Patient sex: M
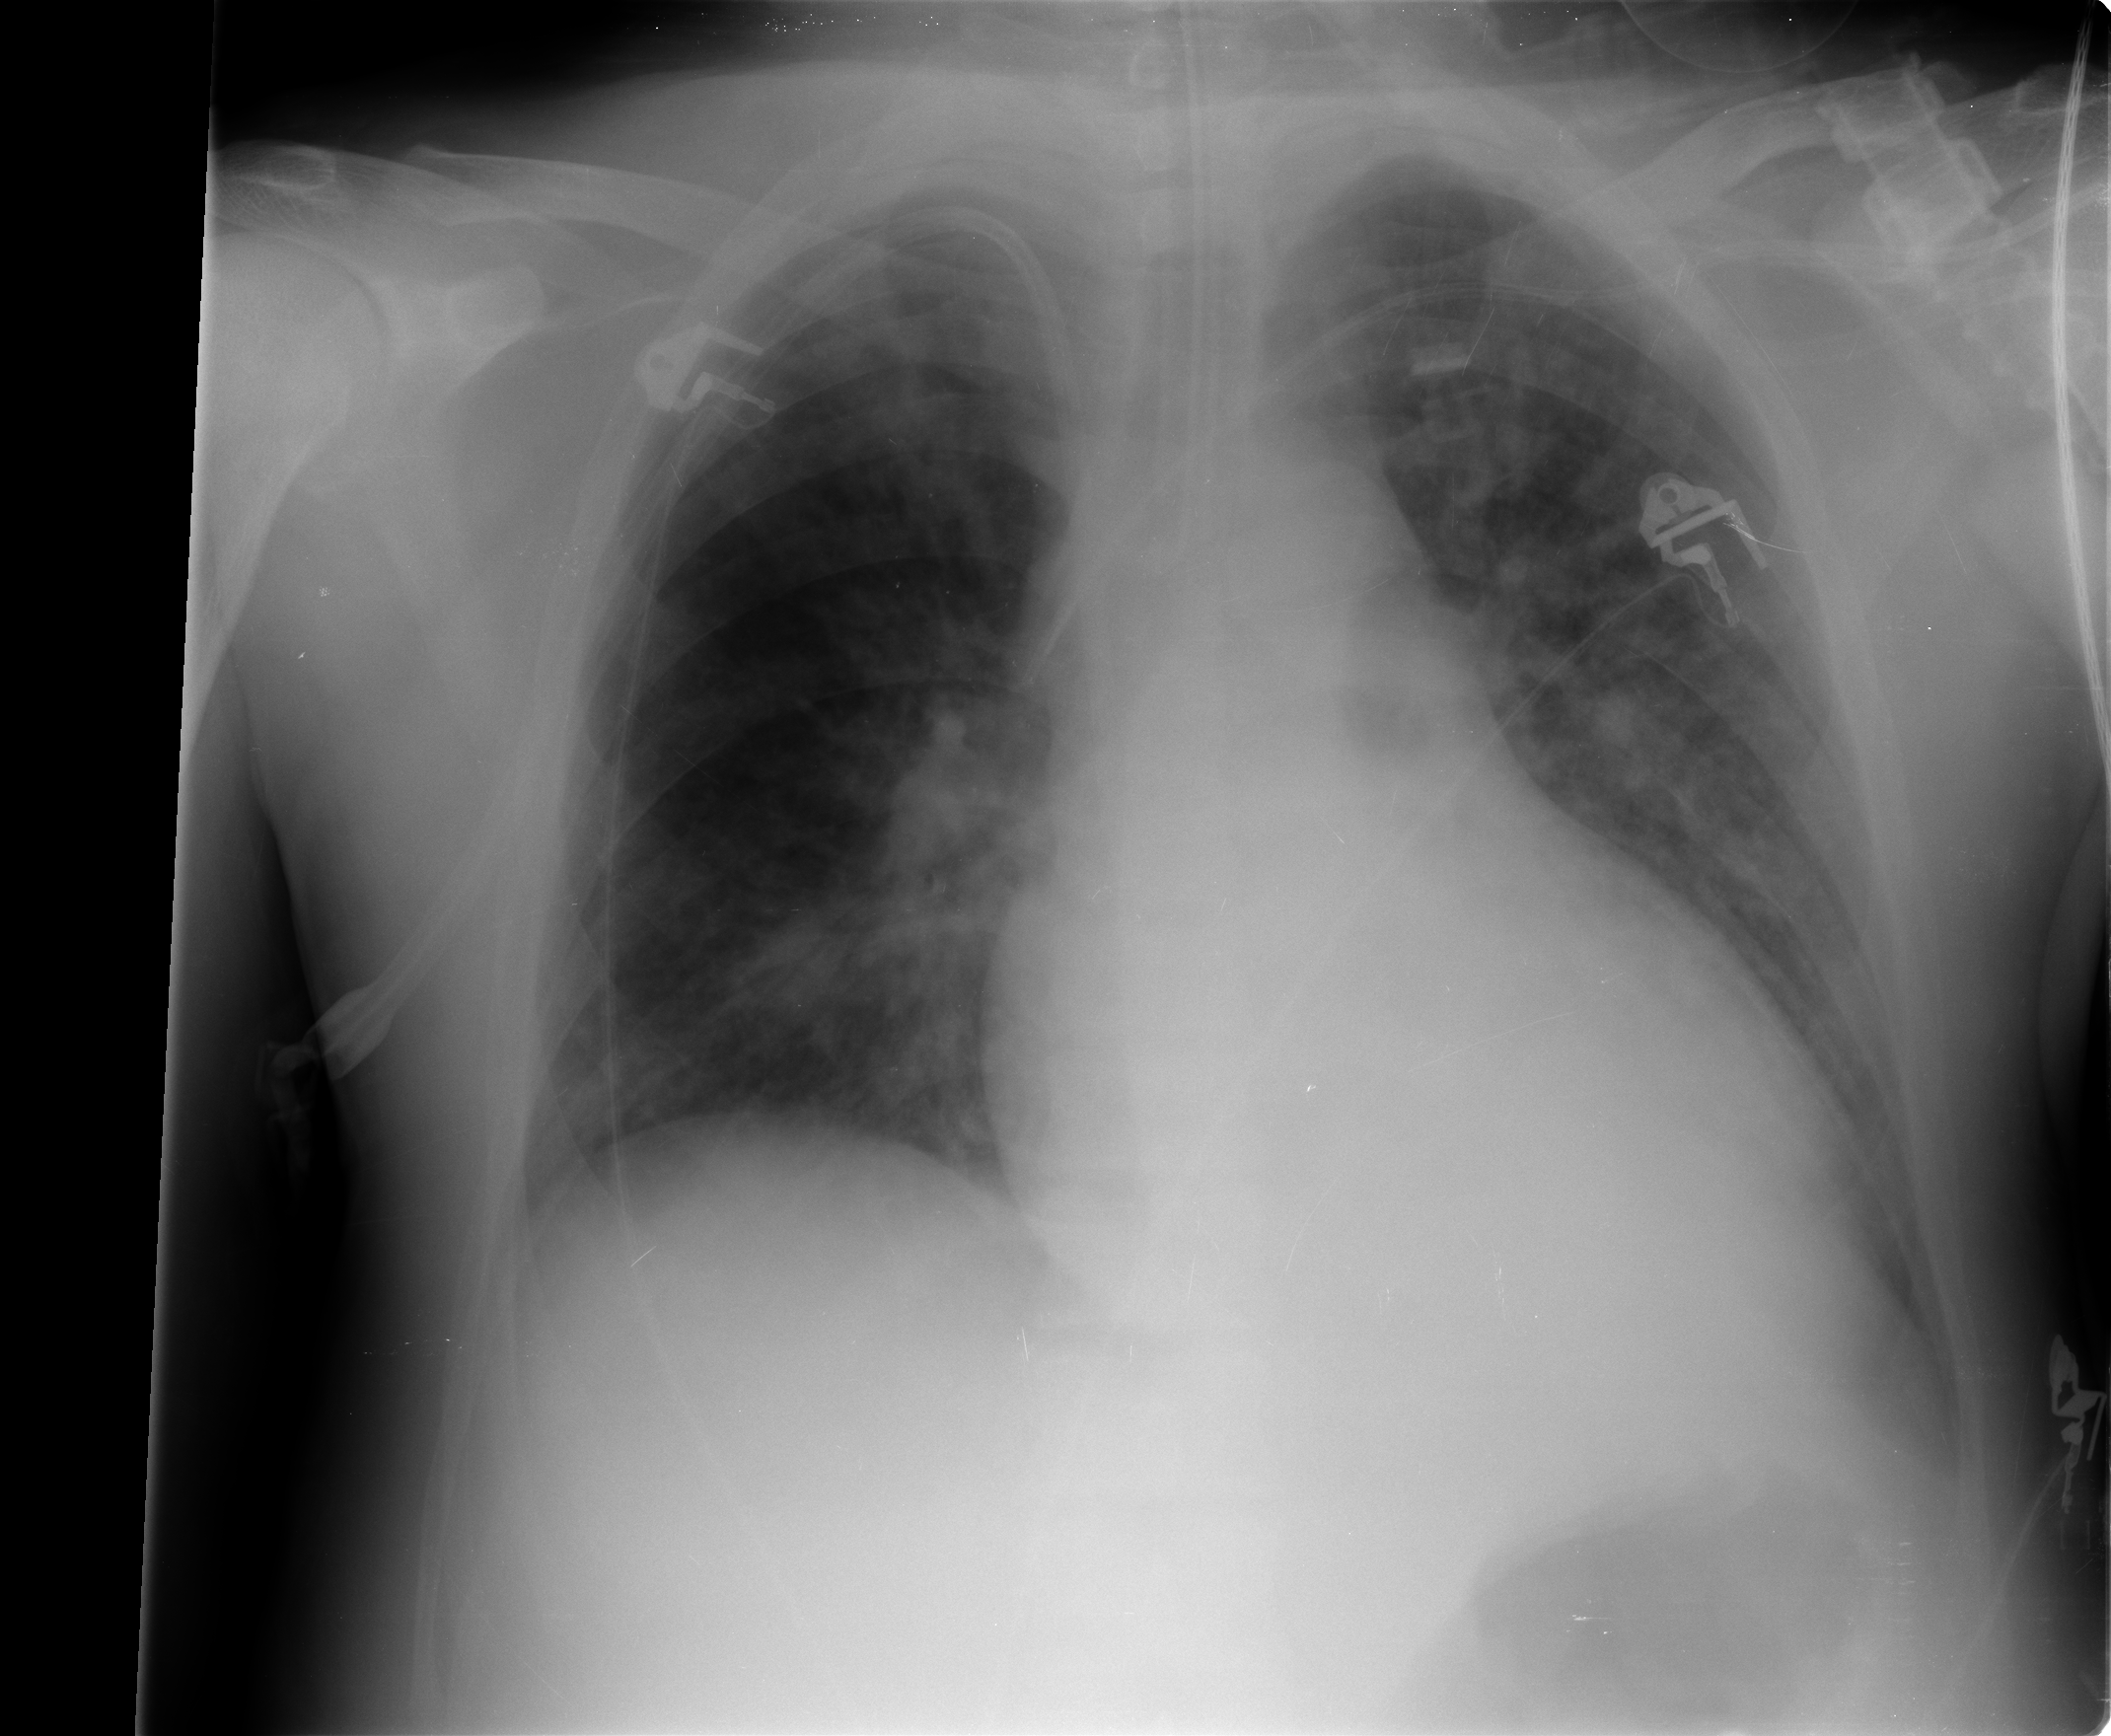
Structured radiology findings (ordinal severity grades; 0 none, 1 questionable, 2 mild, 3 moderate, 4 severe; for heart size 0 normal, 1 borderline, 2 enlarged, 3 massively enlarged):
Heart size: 2
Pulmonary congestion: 2
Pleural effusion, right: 2
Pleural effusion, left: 2
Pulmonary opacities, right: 2
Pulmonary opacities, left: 3
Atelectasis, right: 2
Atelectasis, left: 3